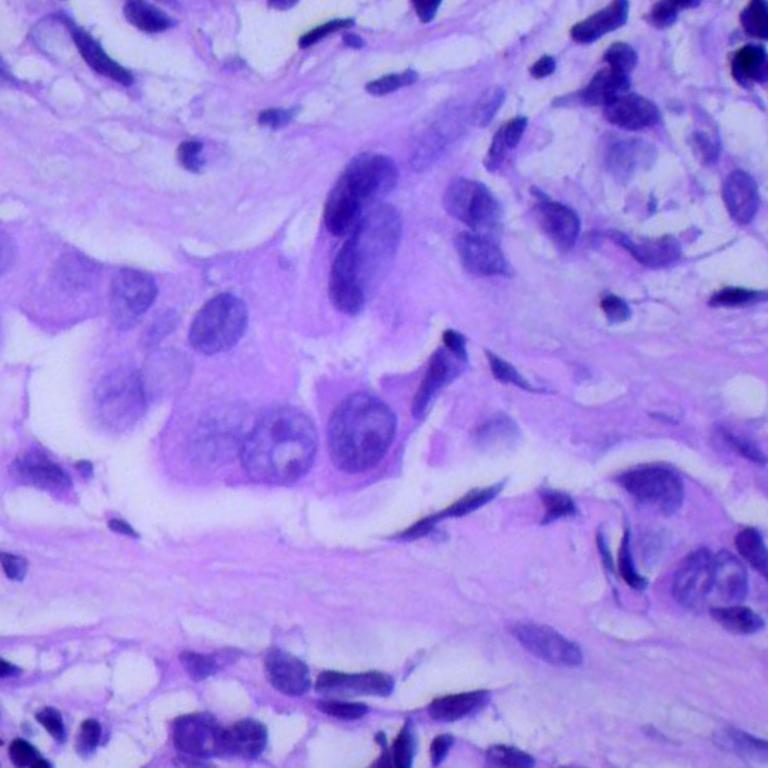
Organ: lung
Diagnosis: adenocarcinomas